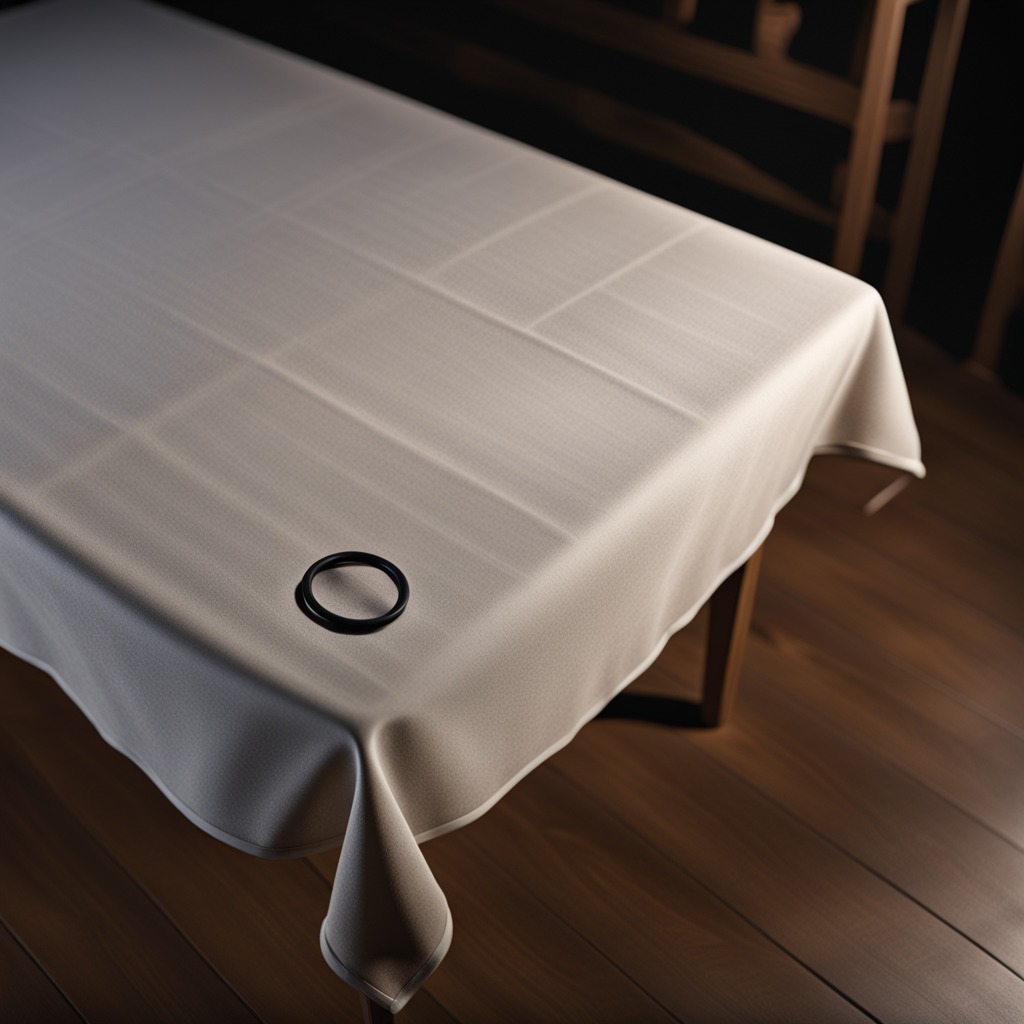
A rubber O-ring lying on a wooden table inside a workshop at night